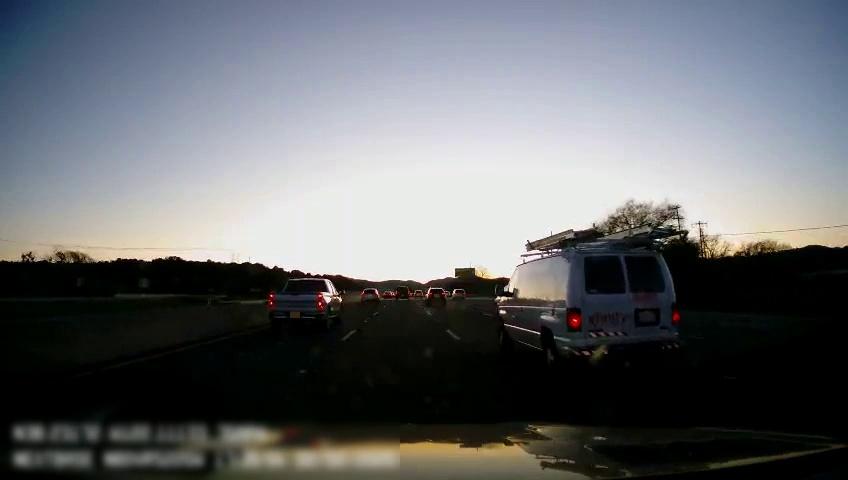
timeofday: Dusk/Dawn/Twilight
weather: Sunny
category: Drivable Space
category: Vehicles | SUV
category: Vehicles | Van
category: Vehicles | Car
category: Vehicles | SUV
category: Vehicles | Truck
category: Vehicles | Car
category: Vehicles | Car
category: Vehicles | Car
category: Lanes | Alternate Lane
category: Lanes | Current Lane
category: Lanes | Current Lane
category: Lanes | Alternate Lane
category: Traffic | Signs